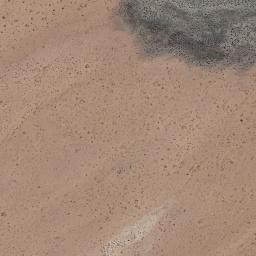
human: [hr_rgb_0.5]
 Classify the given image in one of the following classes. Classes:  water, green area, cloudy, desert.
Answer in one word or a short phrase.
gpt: desert